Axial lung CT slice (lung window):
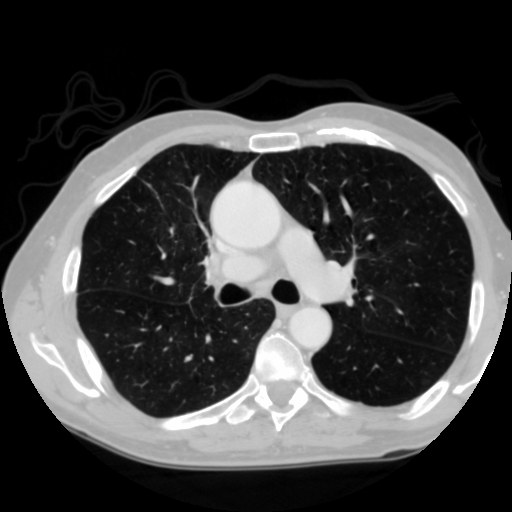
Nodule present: no